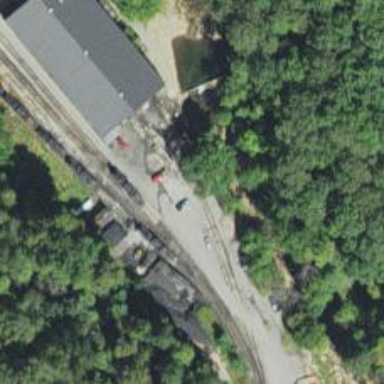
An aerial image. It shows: Preserved railway.